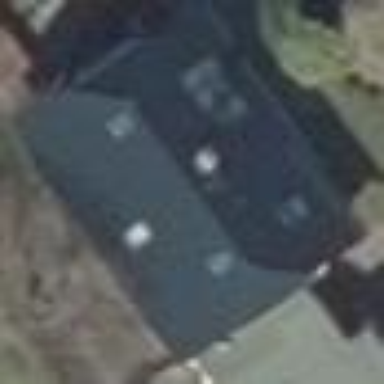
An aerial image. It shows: Detached building with half-hipped roof shape.